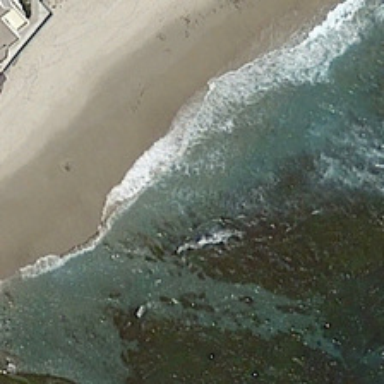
In the sea there are some cotton shaped black masses .